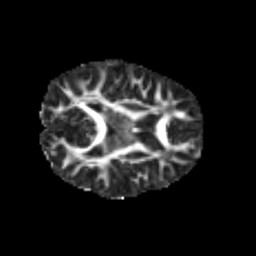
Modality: FA
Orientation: axial
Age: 6
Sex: female
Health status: healthy